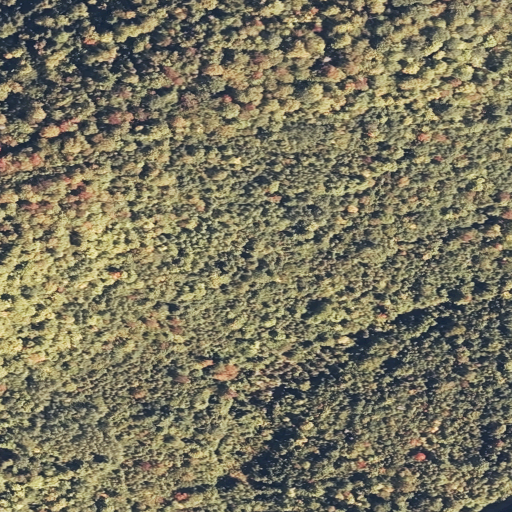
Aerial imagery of ridge(s) in Maine named Connecticut Ridge containing deciduous forest, mixed forest, evergreen forest, and woody wetlands